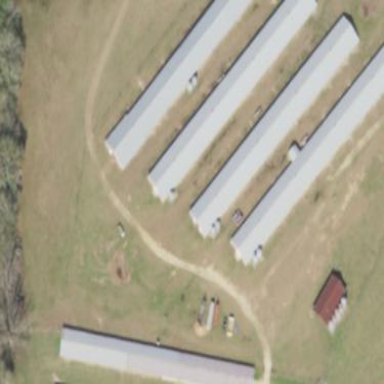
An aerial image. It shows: Poultry farmyard is depicted in the image.